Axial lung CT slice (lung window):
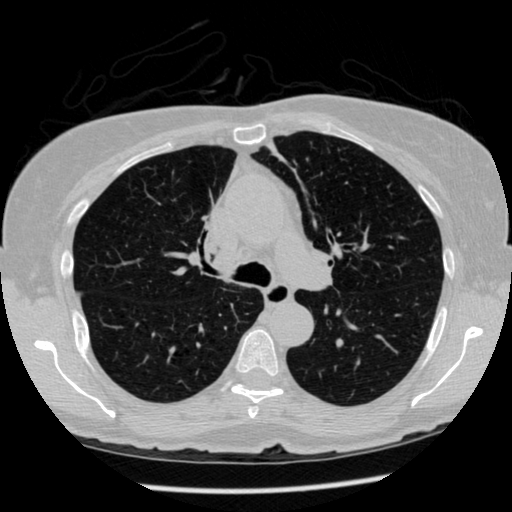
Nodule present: no